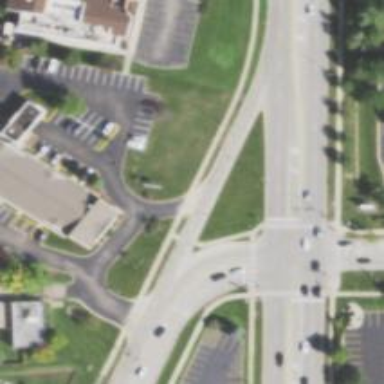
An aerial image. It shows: Asphalt road with secondary link designation.